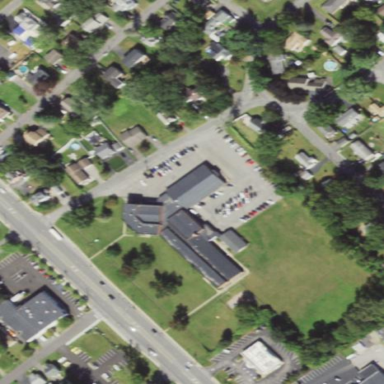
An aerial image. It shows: School building.